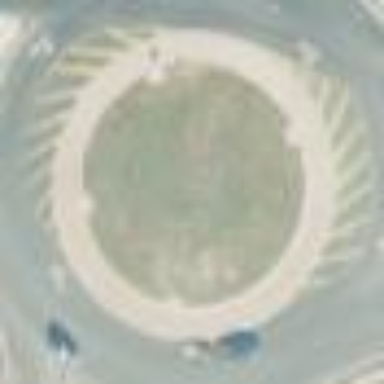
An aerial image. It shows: Secondary road with asphalt surface leading to roundabout junction.